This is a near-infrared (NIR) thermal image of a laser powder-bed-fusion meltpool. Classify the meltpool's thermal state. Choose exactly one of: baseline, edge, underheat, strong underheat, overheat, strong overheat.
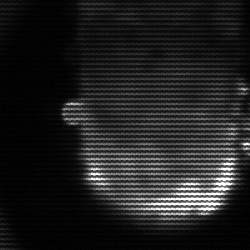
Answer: baseline